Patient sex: M
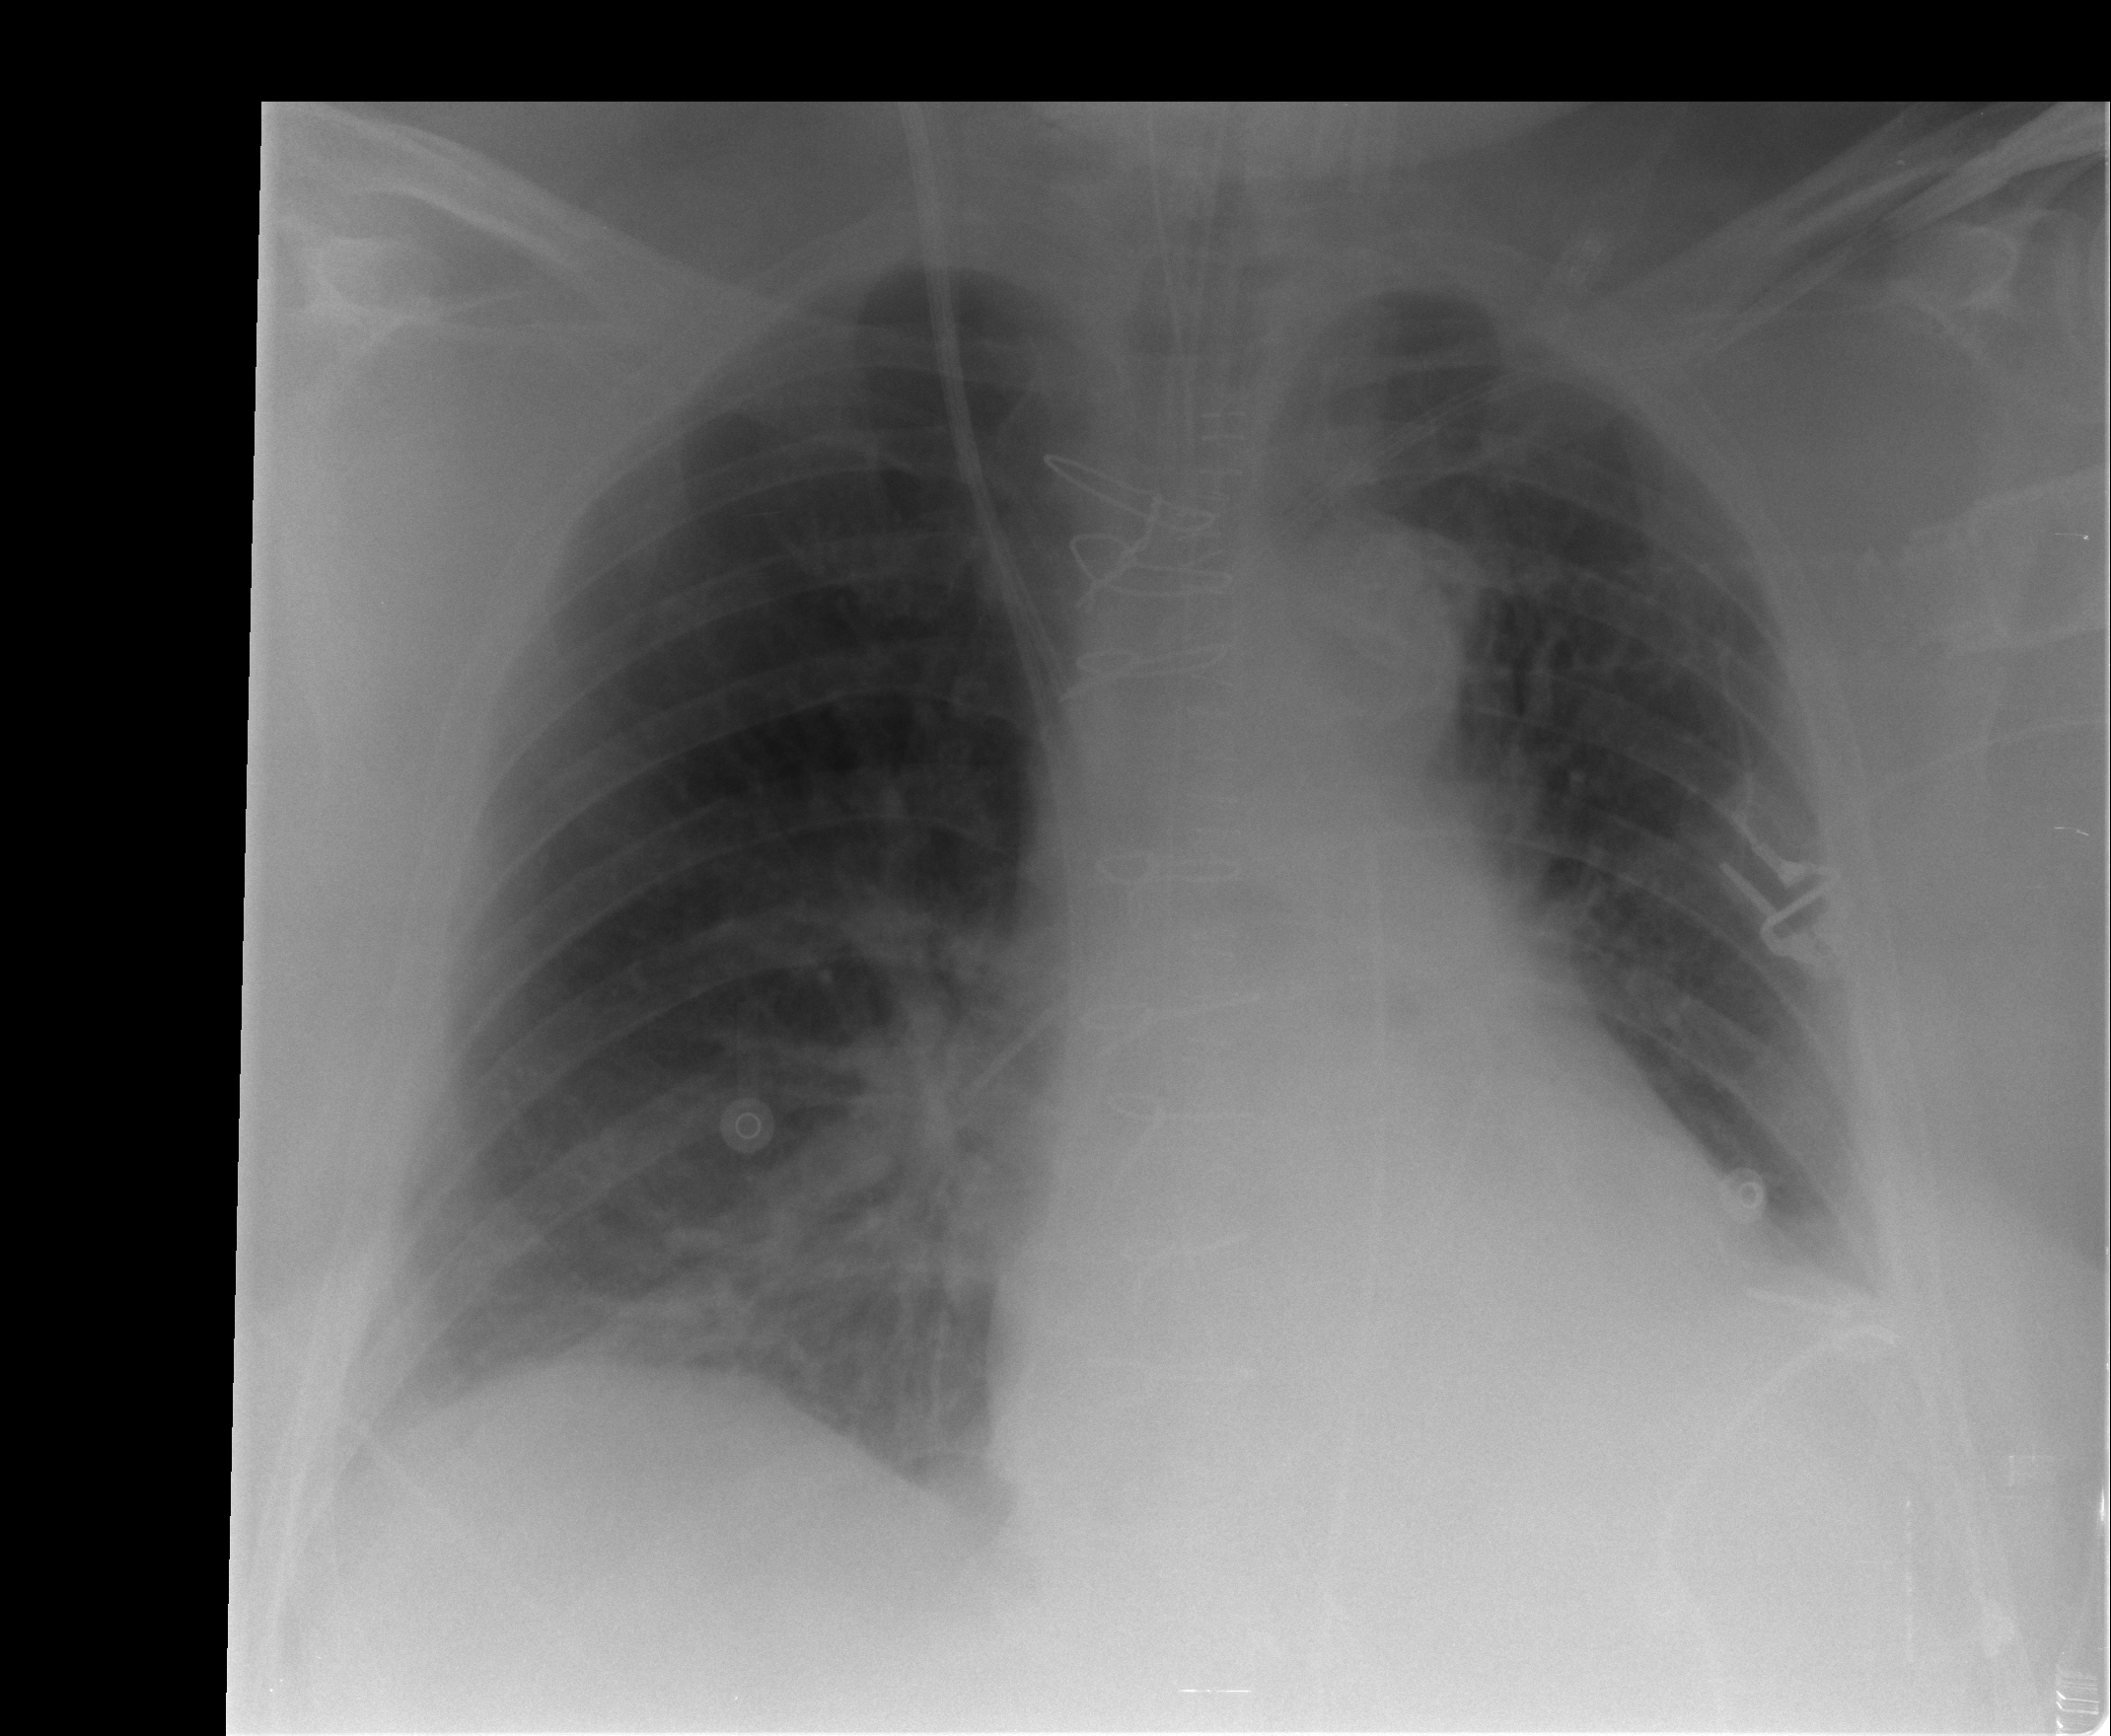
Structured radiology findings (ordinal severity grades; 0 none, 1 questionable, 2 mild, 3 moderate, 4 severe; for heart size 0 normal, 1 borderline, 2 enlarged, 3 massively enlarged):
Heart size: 0
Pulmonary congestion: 2
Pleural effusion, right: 2
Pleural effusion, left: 1
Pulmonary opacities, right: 1
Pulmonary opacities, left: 0
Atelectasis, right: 2
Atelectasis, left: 2